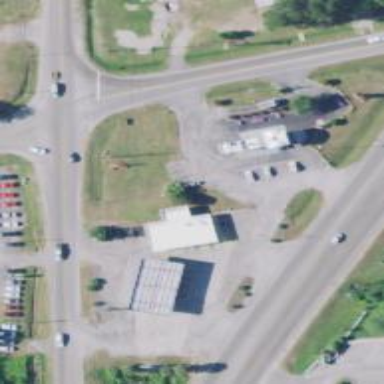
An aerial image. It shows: Convenience shop.